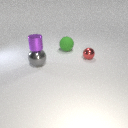
small red metal sphere to the right of large gray metal sphere